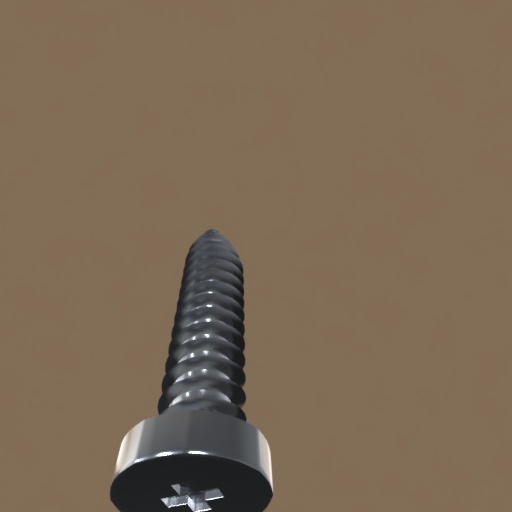
Label: screw